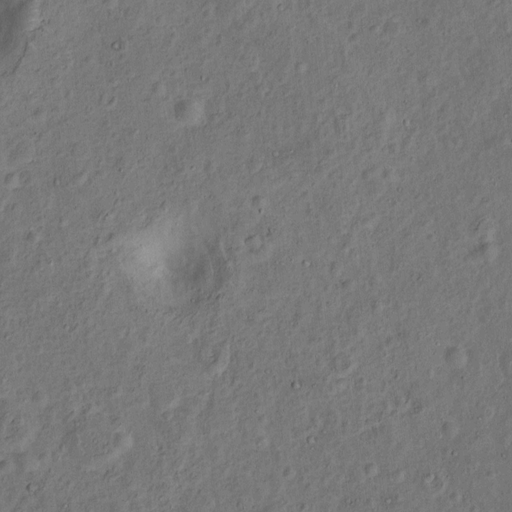
Objects detected: cone, cone